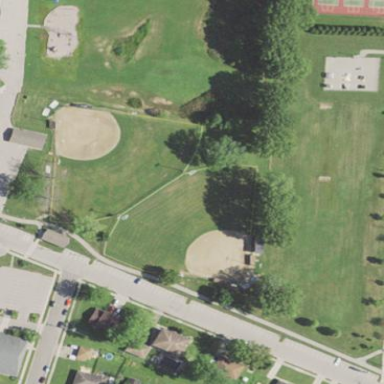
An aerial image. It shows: Baseball pitch for leisure and sports activities.